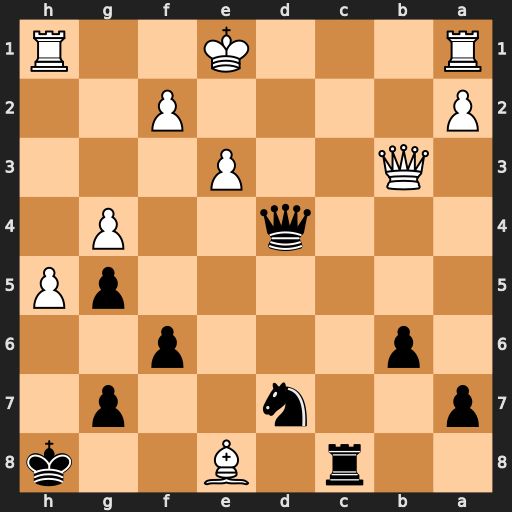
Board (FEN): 2r1B2k/p2n2p1/1p3p2/6pP/3q2P1/1Q2P3/P4P2/R3K2R
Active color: b
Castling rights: KQ
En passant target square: -
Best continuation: Qxa1+ Ke2 Qxh1